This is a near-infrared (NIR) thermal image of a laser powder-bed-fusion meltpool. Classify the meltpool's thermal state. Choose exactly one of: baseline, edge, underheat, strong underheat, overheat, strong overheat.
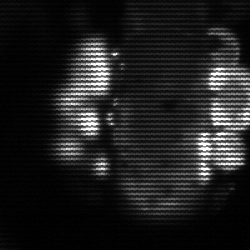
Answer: strong underheat